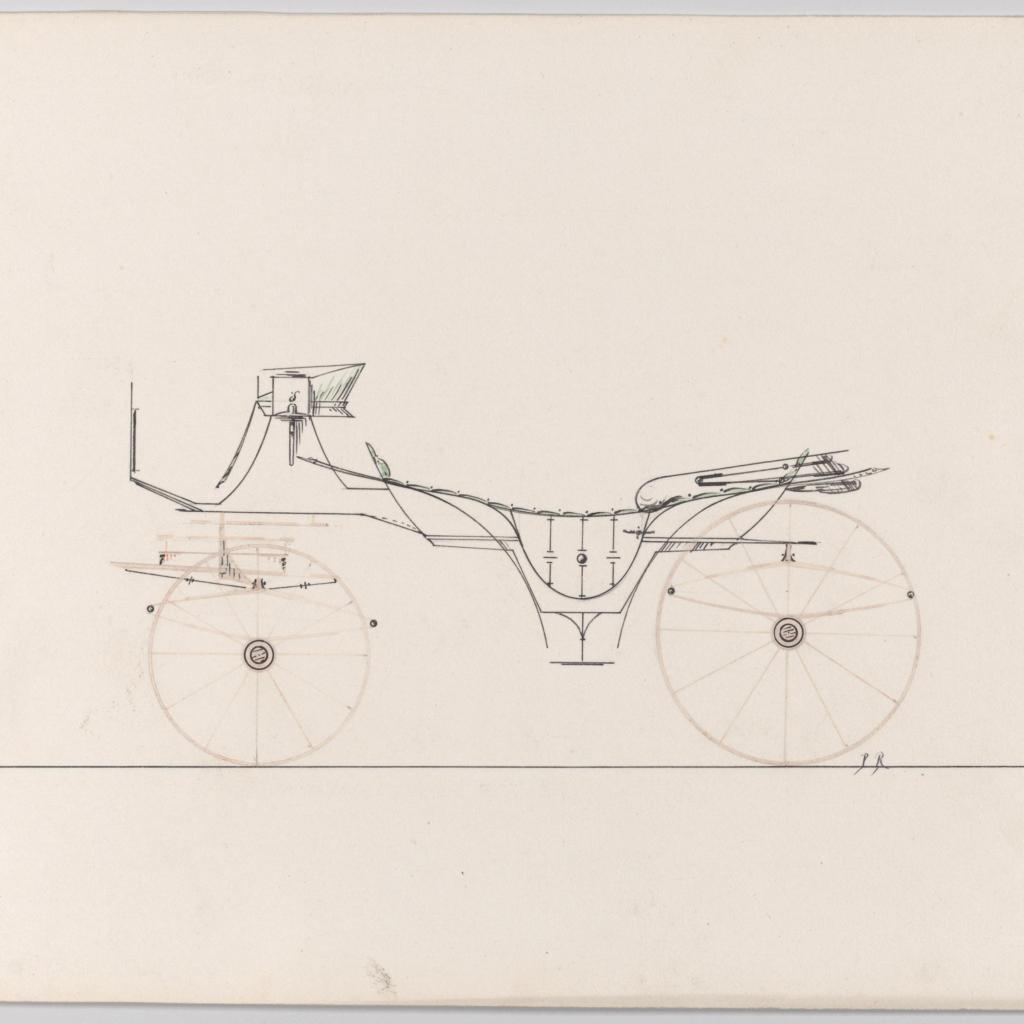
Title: Design for Vis-à-vis/ Calèche (unnumbered)
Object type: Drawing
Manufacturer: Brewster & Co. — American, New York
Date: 1875
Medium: Pen and black ink, watercolor and gouache
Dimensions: sheet: 6 x 9 1/16 in. (15.2 x 23 cm)
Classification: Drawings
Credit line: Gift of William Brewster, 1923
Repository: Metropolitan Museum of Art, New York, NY